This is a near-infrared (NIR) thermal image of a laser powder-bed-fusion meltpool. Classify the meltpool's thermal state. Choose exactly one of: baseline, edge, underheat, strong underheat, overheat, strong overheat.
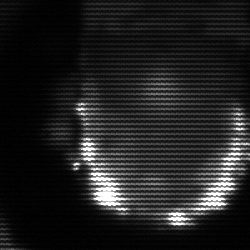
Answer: baseline